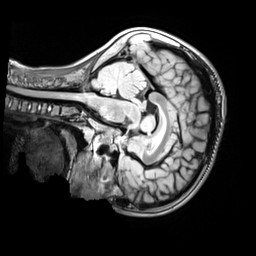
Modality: FLAIR
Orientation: sagittal
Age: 9
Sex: male
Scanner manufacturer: siemens
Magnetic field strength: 3 T
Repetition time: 5 s
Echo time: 0.388 s